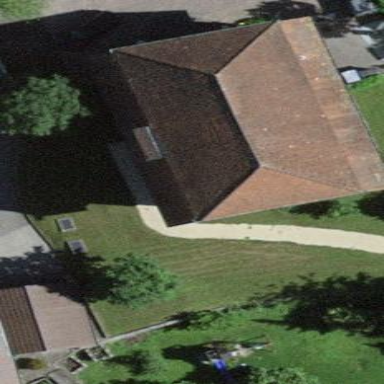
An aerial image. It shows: Village town hall building.